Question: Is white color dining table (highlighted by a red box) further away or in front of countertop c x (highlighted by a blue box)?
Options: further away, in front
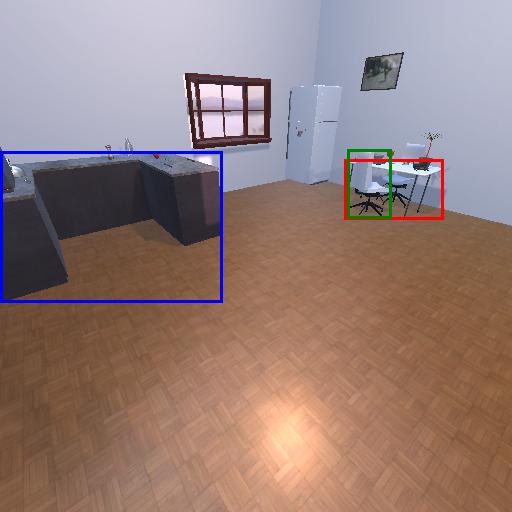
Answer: further away